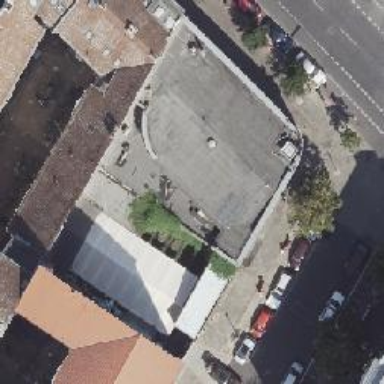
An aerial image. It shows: Nightclub.